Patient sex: M
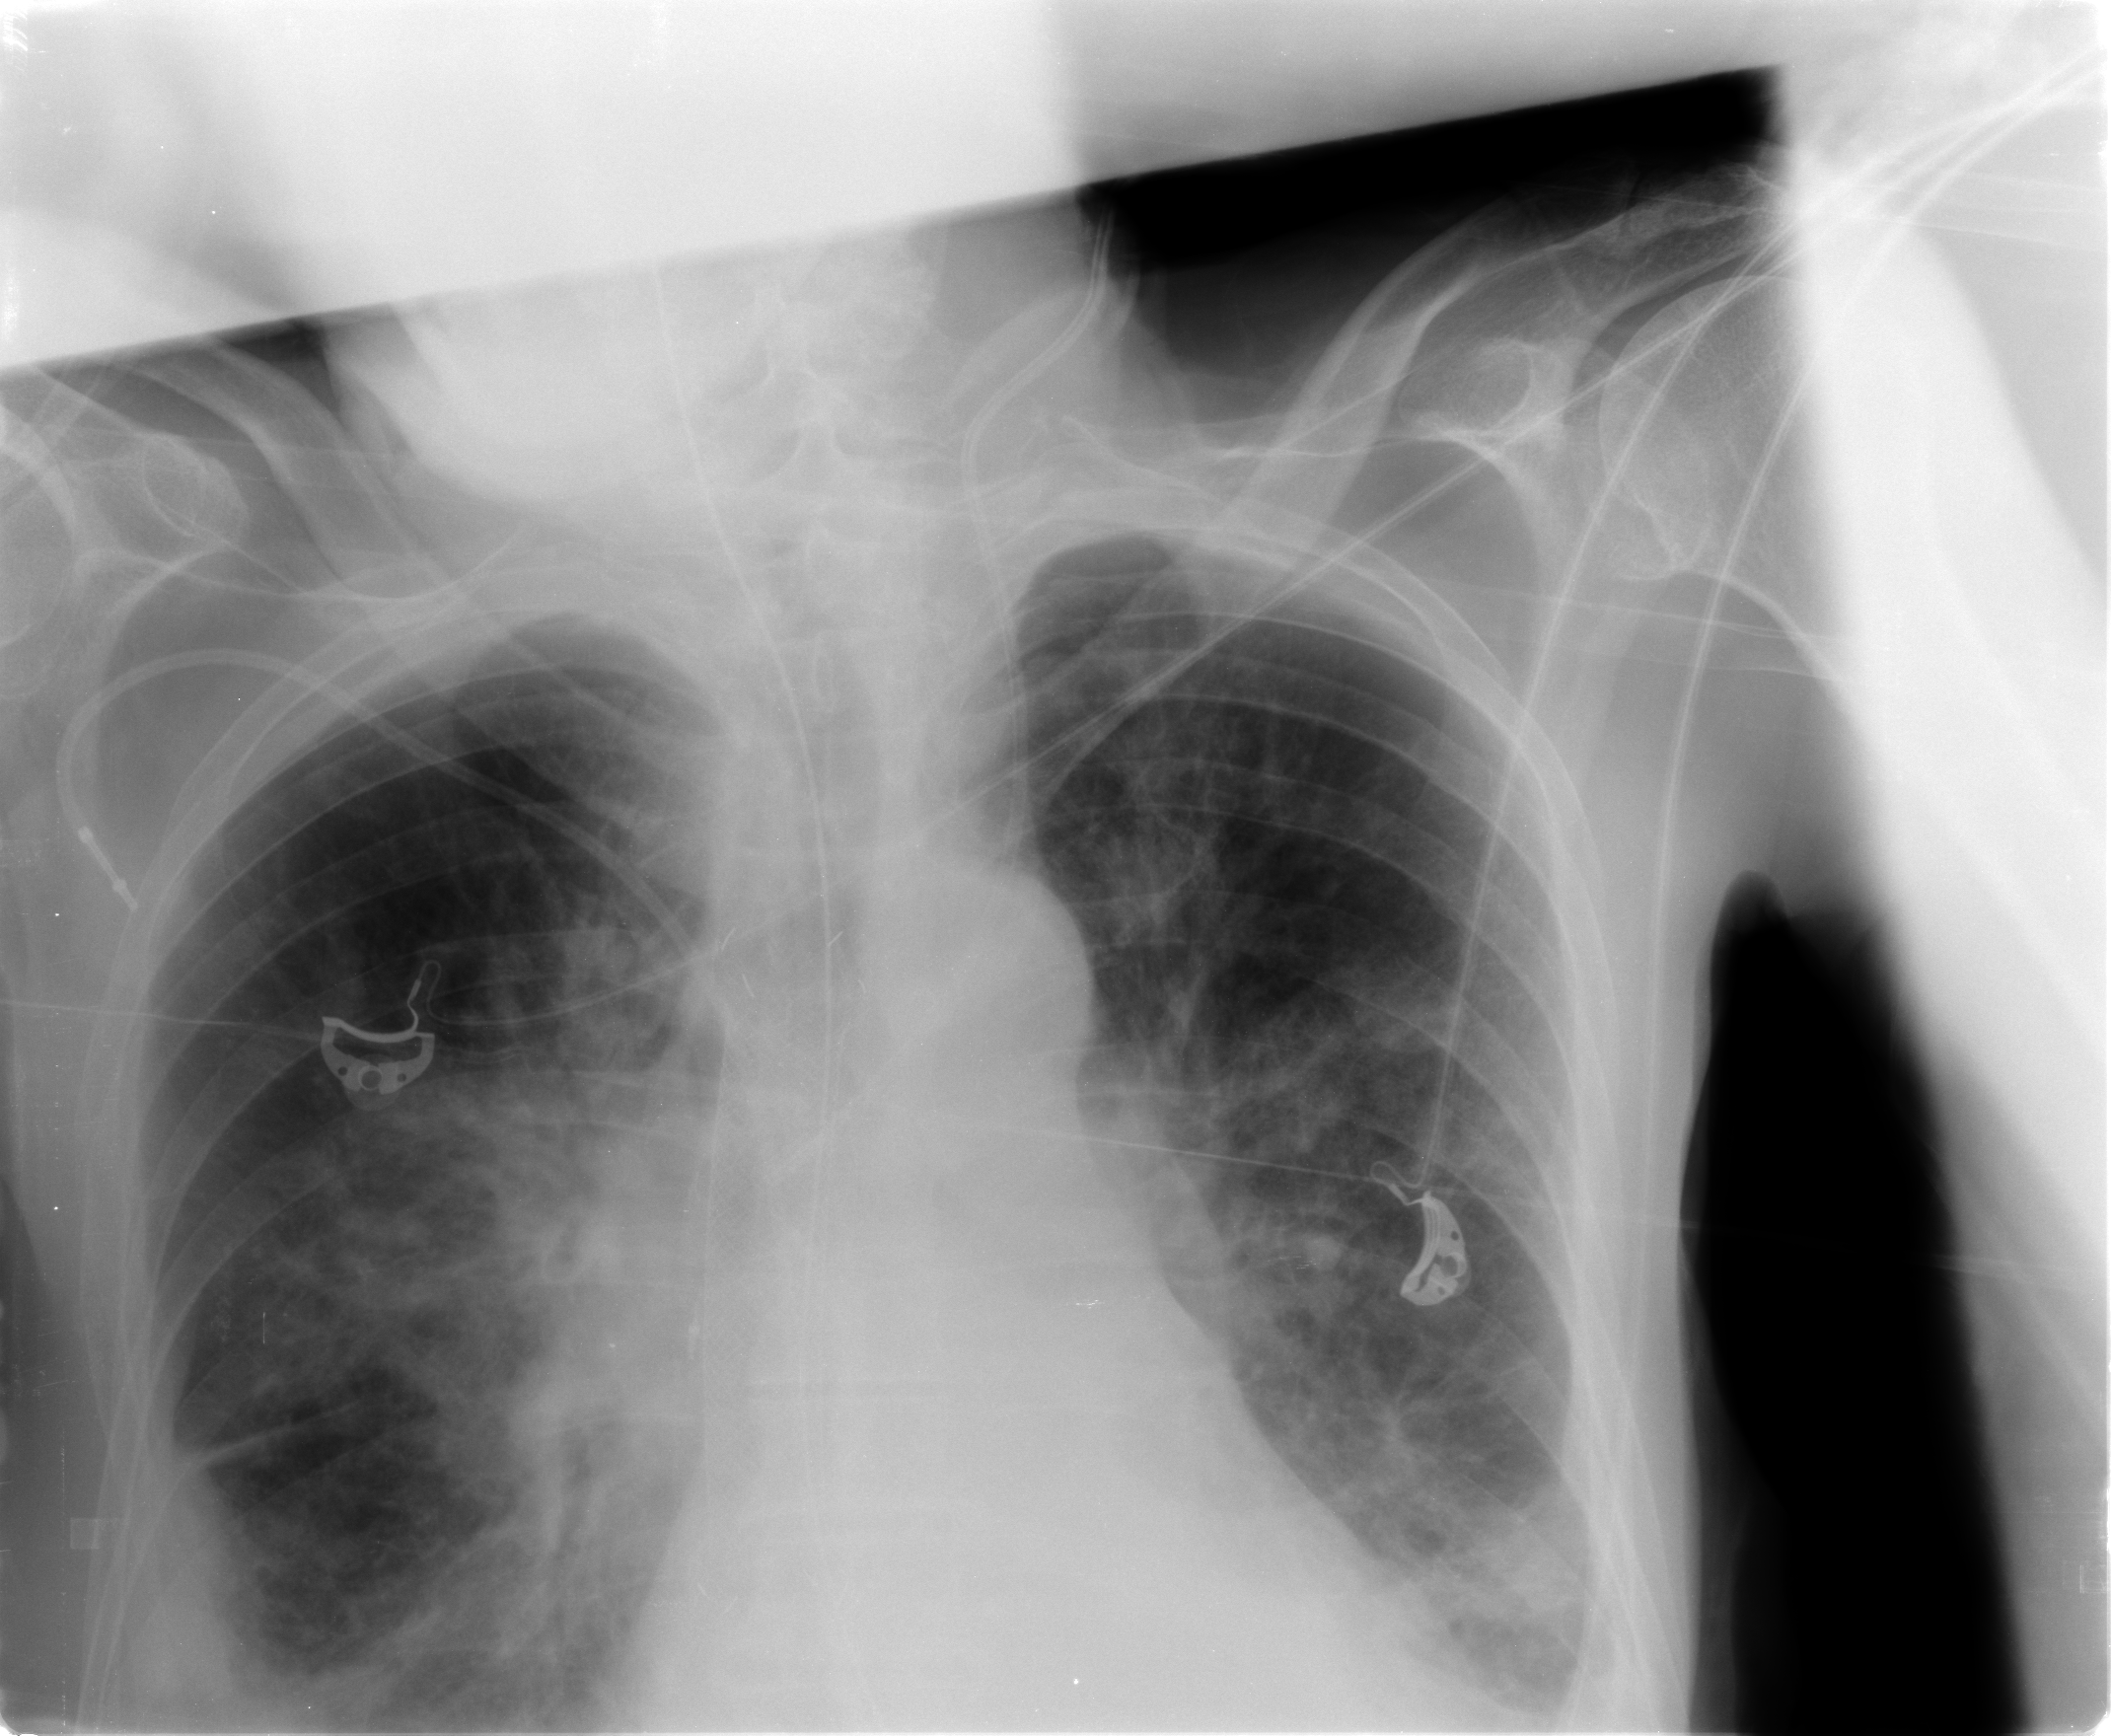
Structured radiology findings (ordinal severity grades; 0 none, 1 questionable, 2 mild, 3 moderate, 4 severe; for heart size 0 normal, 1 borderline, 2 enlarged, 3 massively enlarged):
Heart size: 1
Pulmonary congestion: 2
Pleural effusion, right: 3
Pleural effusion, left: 2
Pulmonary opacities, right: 3
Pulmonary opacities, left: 2
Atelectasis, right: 3
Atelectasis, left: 2